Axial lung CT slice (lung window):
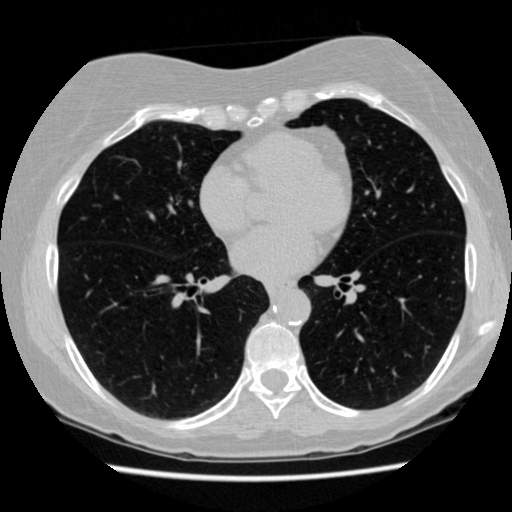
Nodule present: no